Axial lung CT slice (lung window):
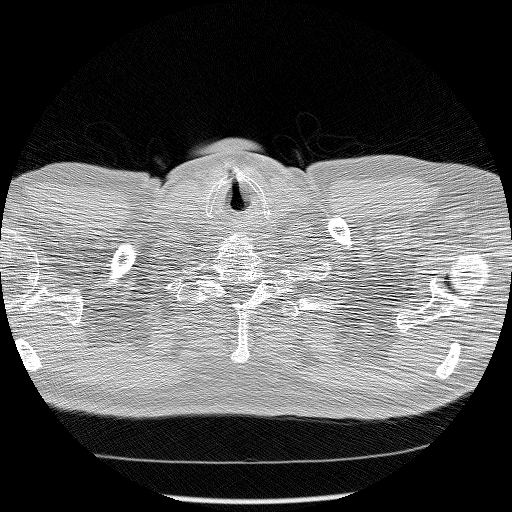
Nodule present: no